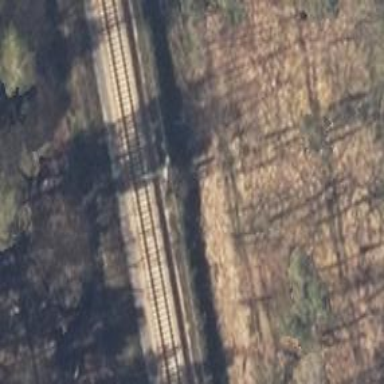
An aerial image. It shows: Railway milestone with catenary mast.